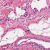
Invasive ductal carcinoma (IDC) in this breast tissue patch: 0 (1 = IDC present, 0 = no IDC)